Current action and preconditions to check: trajectory_clear

Your task: For each precondition in the list above, predict whether it will hold at this action.

Consider the current scene as observed from the mobile robot's camera, and analyze the predicted future states of all dynamic agents (e.g., people, animals, vehicles, or any moving entities) within the NEXT SECOND.

IMPORTANT: Only answer "very likely" if you are absolutely certain—based on strong, clear evidence—that a dynamic agent will violate the precondition in the predicted future state. Do NOT answer "very likely" for unlikely, ambiguous, or low-probability risks.

Ask yourself for each precondition: Is there a high probability, with clear and convincing evidence, that the predicted future states of any dynamic agent will interfere with the predicted future state of the currently executing action within the NEXT SECOND, causing that precondition to fail?

Assess the risk level based on these predictions. Use "likely" or "very likely" if motions create a clear risk of interference.

Use "neutral" or "improbable" if agents are nearby but their predicted paths are clearly diverging or non-conflicting.

Failure Risk Categories: "very improbable", "improbable", "neutral", "likely", "very likely"

Answer Format: Output ONLY the probability_of_failure value from these categories: "very improbable", "improbable", "neutral", "likely", "very likely"

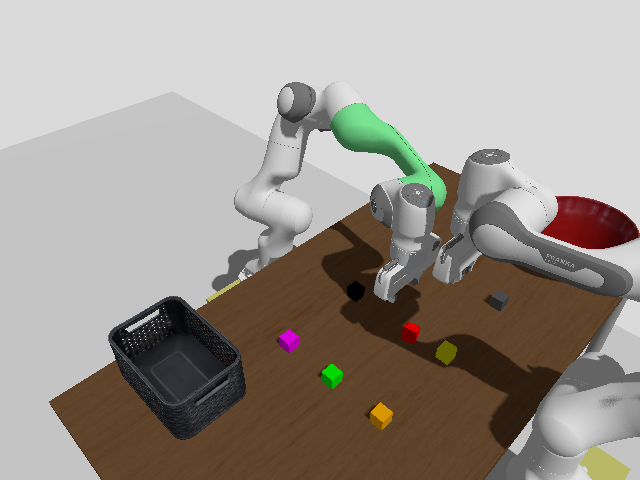

Answer: neutral